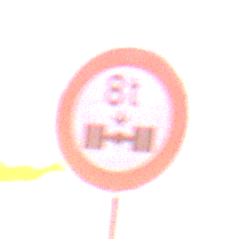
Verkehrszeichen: TatsaechlicheAchslast
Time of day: SunriseSunset
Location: Outdoor (Urban)
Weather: PartlyCloudy
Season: NotSpecified
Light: Natural